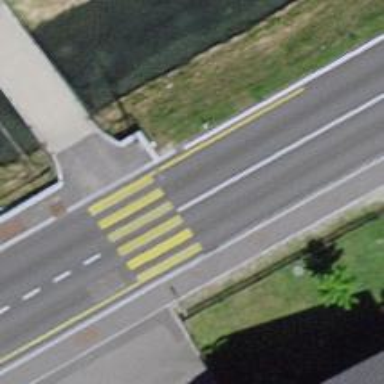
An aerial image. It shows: Marked crossing on the road.